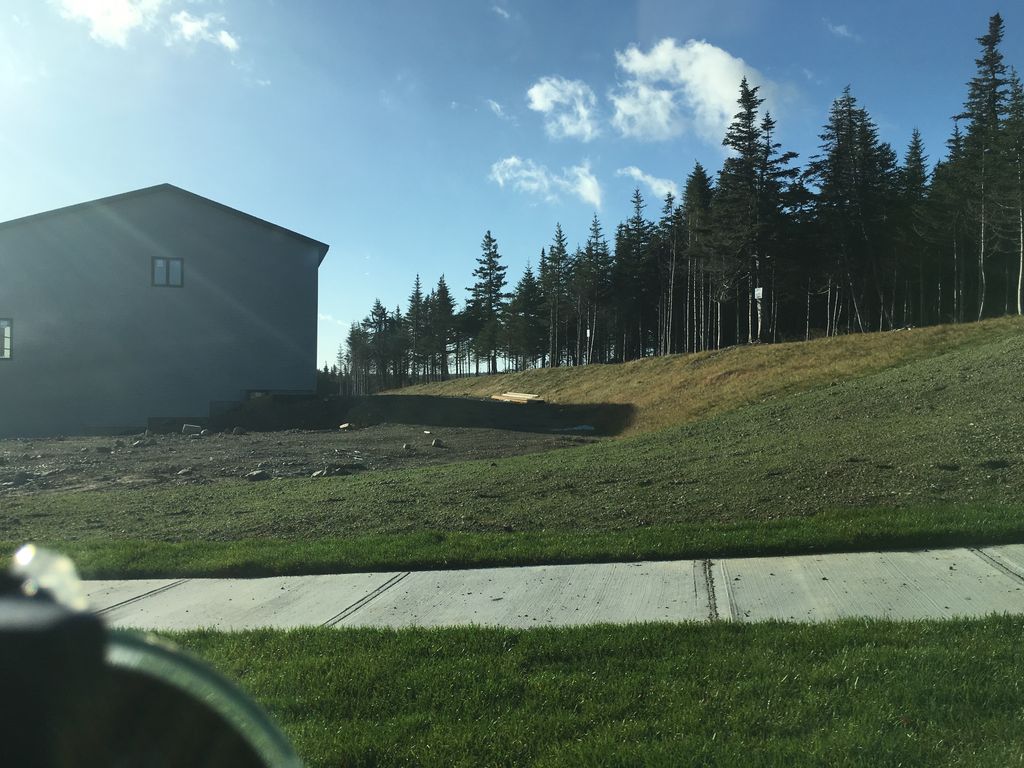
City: st_johns